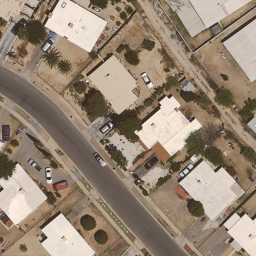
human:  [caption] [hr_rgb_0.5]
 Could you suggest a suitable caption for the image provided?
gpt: It is a medium residential area with houses arranged neatly .

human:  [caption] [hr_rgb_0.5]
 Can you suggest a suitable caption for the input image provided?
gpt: Some houses with plants surrounded in the medium residential area .

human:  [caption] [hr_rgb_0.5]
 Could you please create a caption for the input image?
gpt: A medium residential area with houses and trees .

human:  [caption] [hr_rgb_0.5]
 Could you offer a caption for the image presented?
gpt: A medium residential area with houses and a road goes through this area .

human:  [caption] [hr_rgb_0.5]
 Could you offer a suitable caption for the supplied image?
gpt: This is a medium residential area with a road goes through this area .